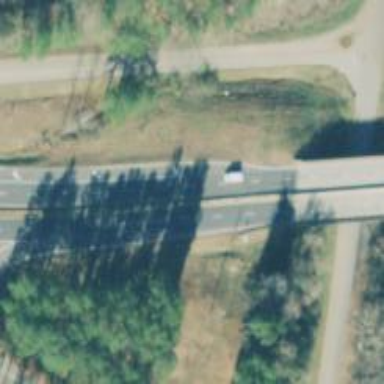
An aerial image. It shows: Primary highway with expressway characteristics.